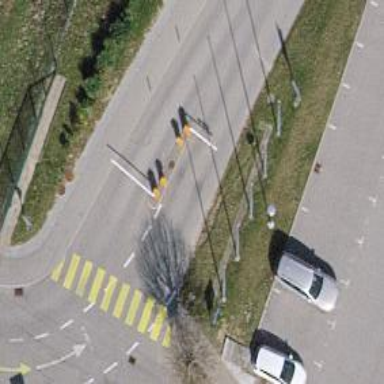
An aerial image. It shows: Lift gate barrier.